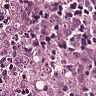
Metastatic tissue present: yes